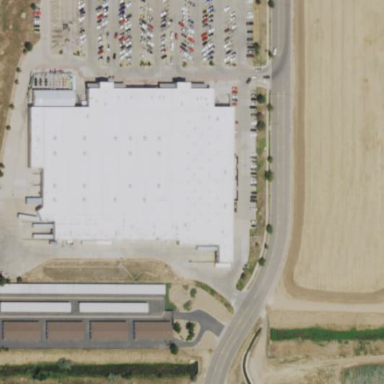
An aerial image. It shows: Building that houses supermarket.